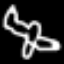
Label: airplane